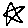
Label: star